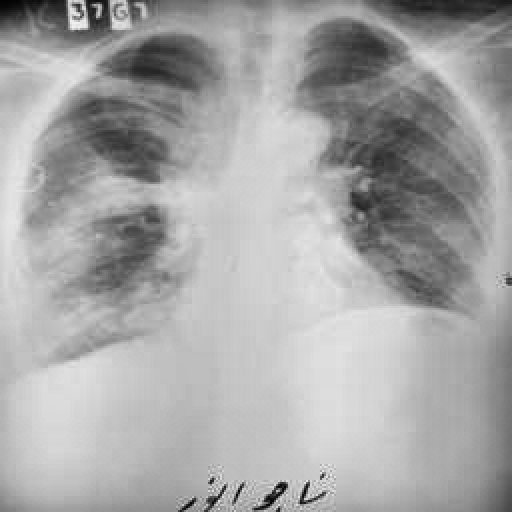
Finding: TUBERCULOSIS